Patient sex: M
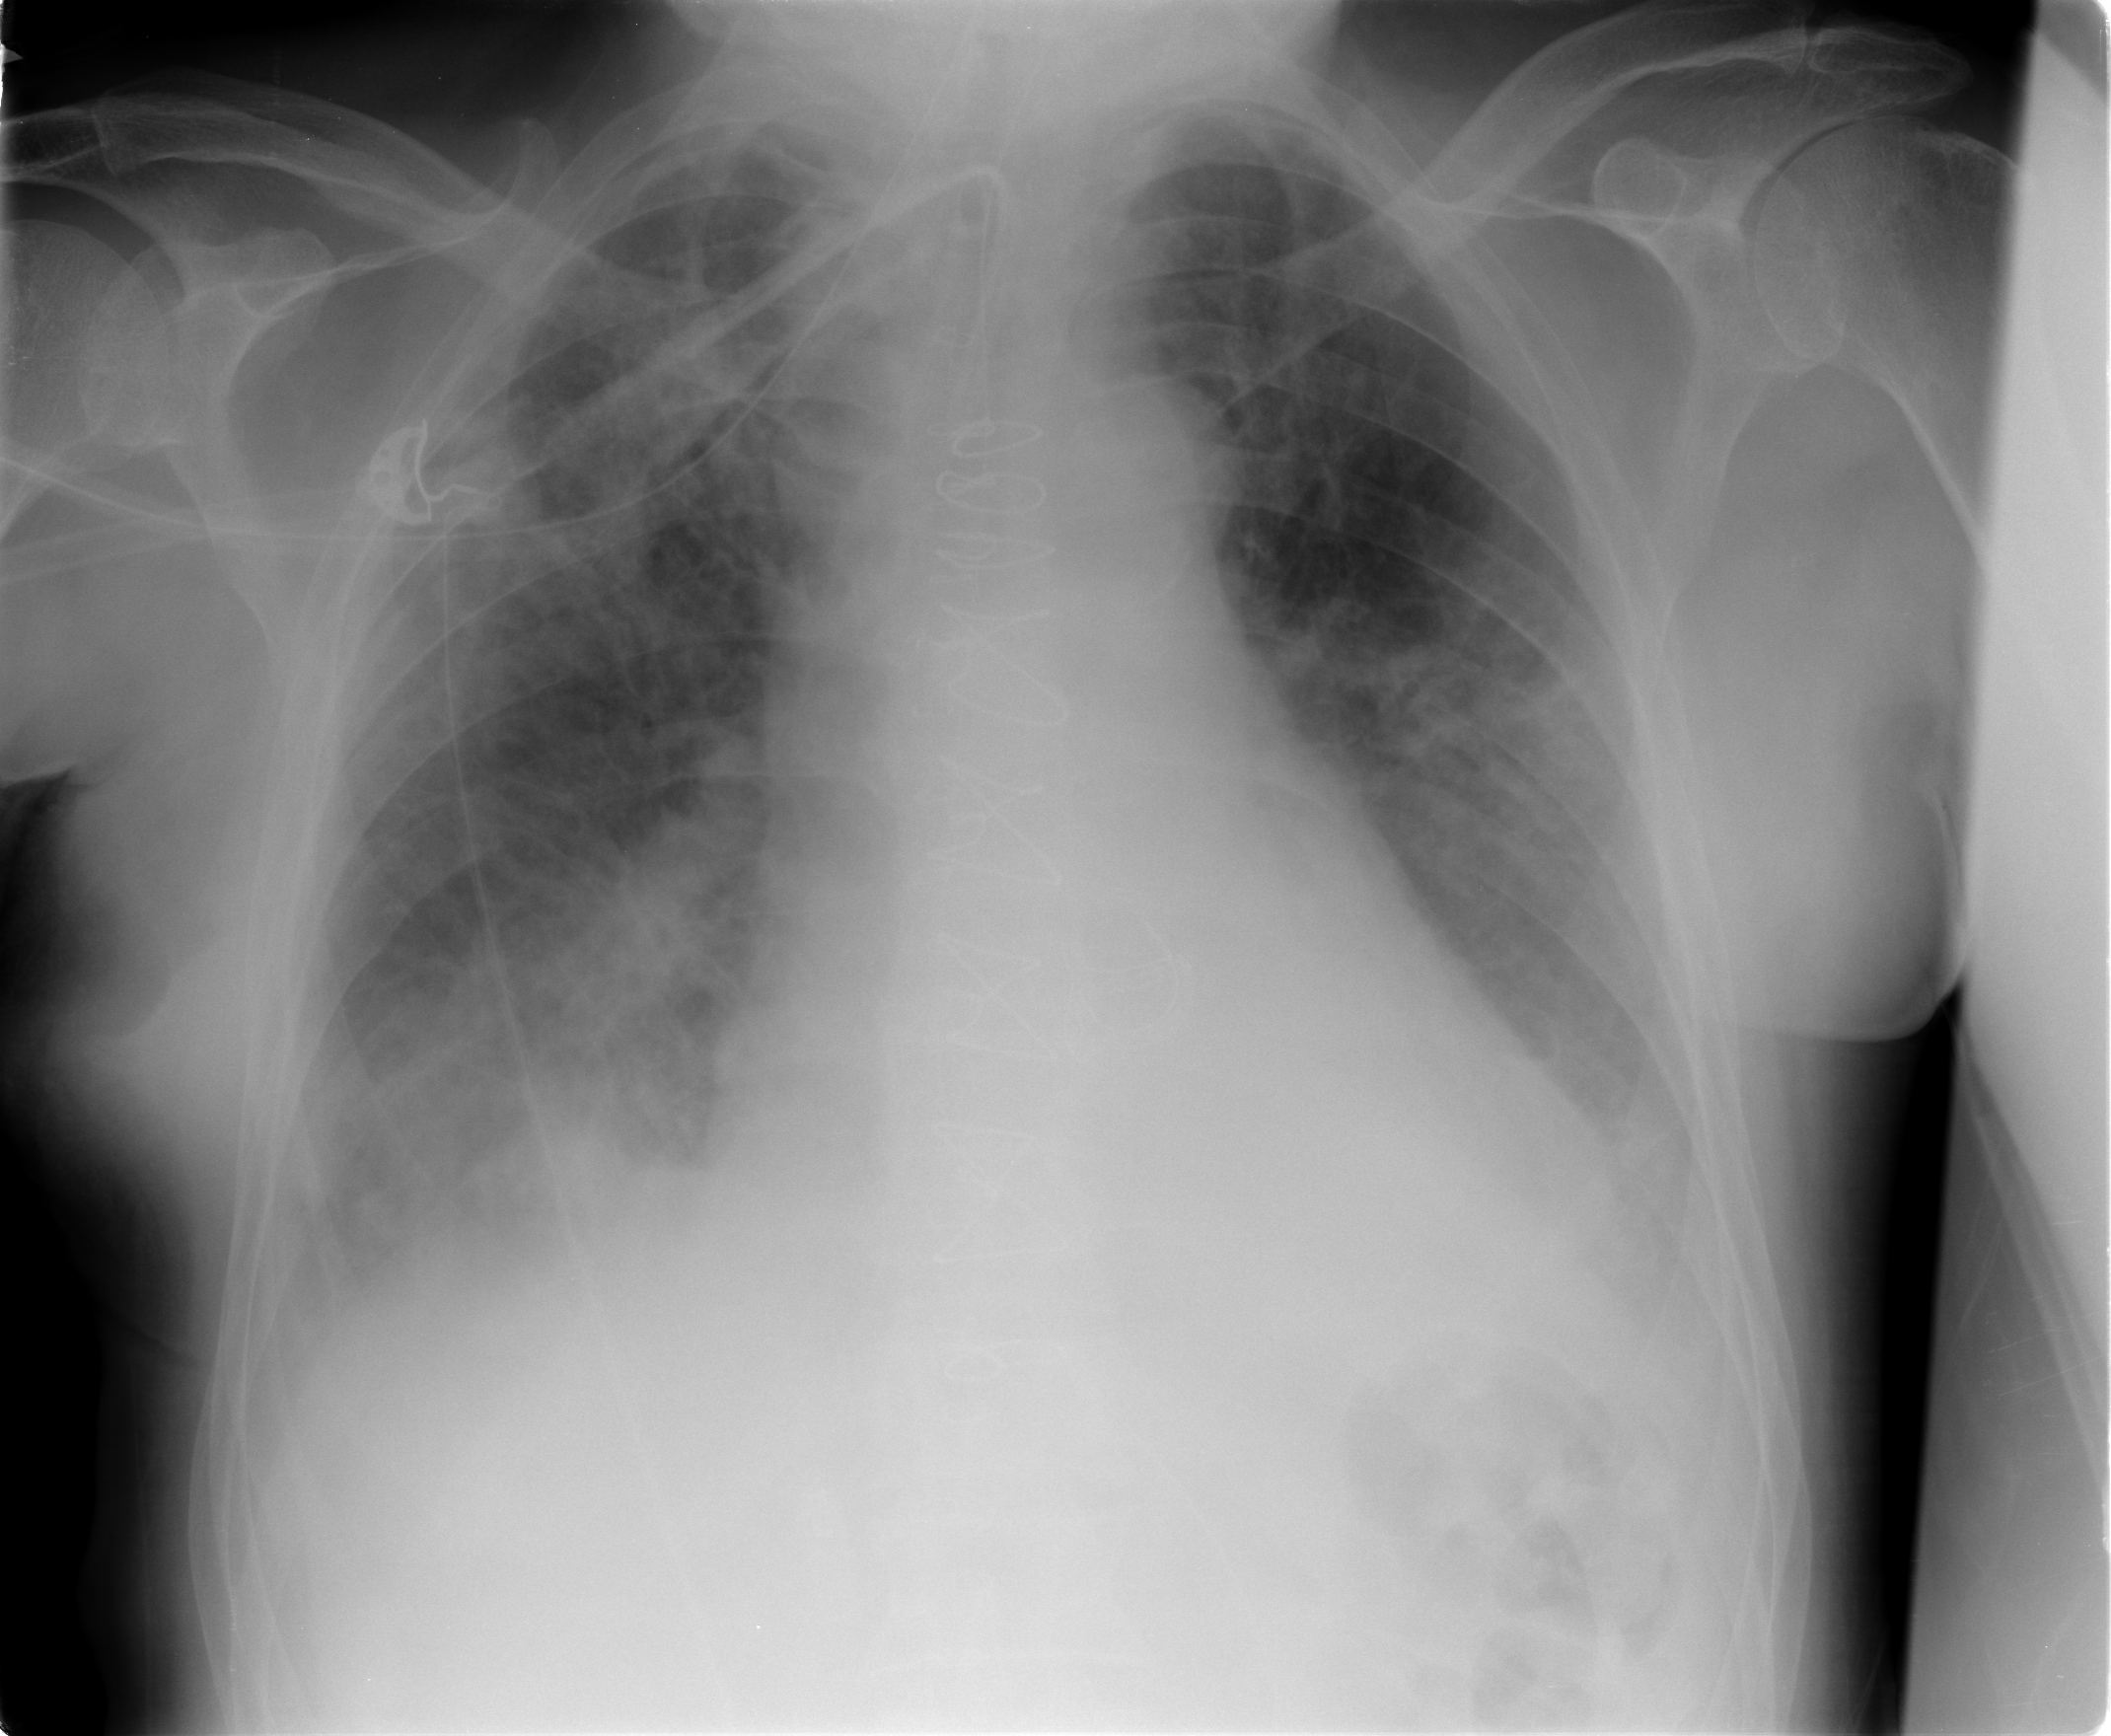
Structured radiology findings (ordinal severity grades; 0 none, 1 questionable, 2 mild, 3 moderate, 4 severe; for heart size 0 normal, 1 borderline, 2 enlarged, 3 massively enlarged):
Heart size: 2
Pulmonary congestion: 2
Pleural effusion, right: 2
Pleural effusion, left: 2
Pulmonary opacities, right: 3
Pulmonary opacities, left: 2
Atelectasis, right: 2
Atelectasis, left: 2